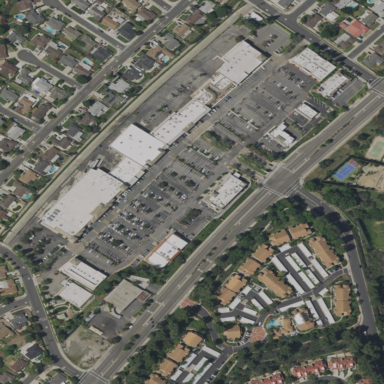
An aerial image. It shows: Retail area.